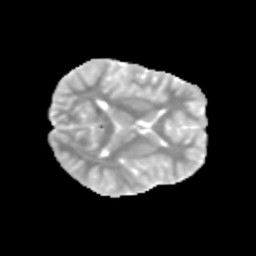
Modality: MD
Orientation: axial
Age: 11
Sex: male
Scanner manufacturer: siemens
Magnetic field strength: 3 T
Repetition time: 3.8 s
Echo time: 0.07 s